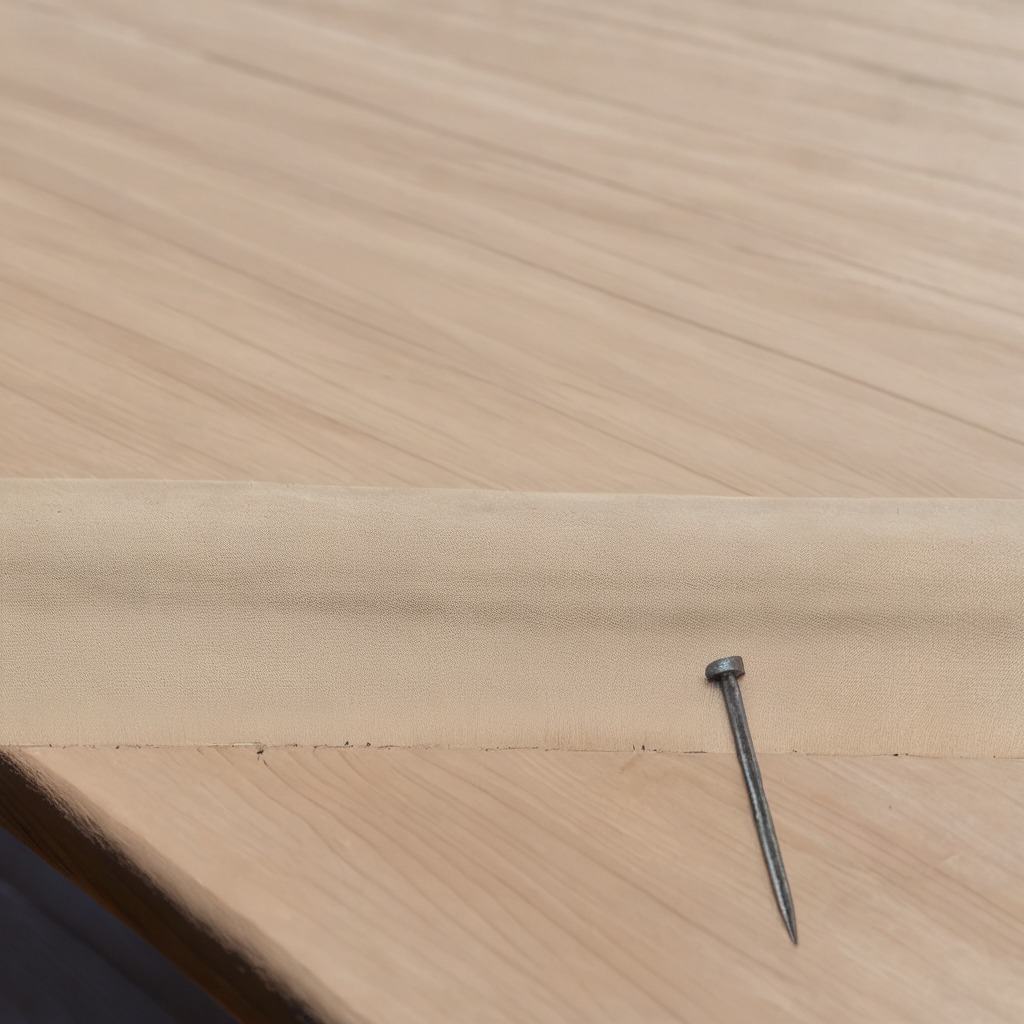
An iron nail is lying on the wooden table.